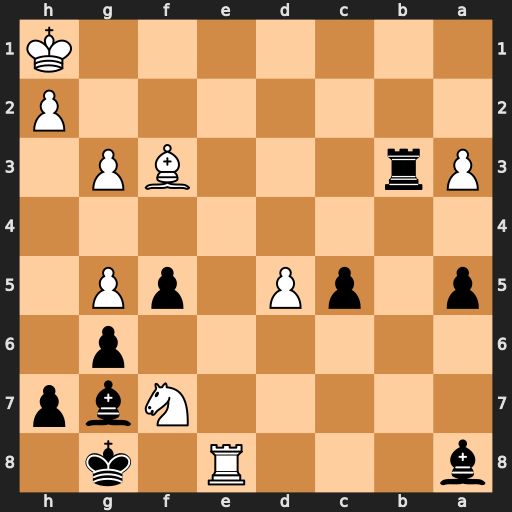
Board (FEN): b3R1k1/5Nbp/6p1/p1pP1pP1/8/Pr3BP1/7P/7K
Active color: b
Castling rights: -
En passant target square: -
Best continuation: Kxf7 Rxa8 Rxf3